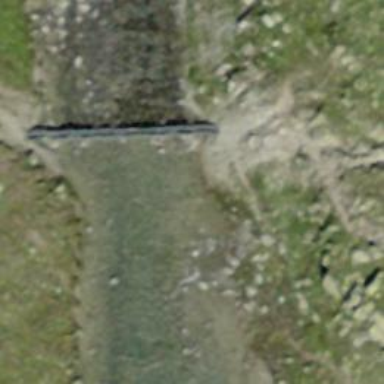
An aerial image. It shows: Rocky path on bridge.